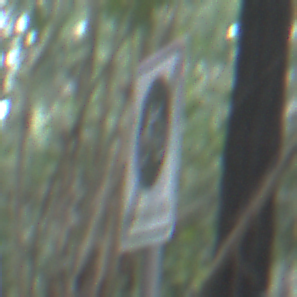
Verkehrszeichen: EndeFahrradstrasse
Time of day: SunriseSunset
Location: Outdoor (Nature)
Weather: NotSpecified
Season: Autumn
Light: Natural